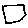
Label: square